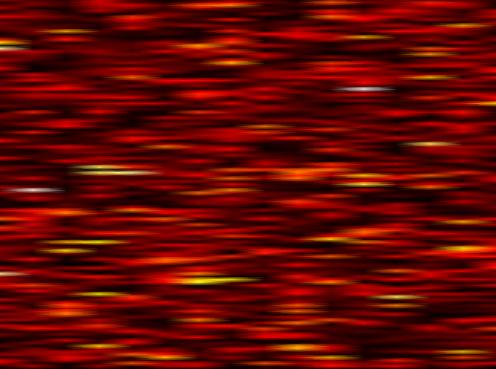
Label: FBMC